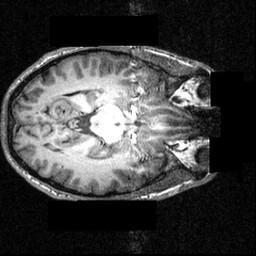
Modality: T1w
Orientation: axial
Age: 25
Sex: male
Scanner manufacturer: siemens
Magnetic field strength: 3.951 T
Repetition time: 1.5 s
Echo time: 0.00335 s